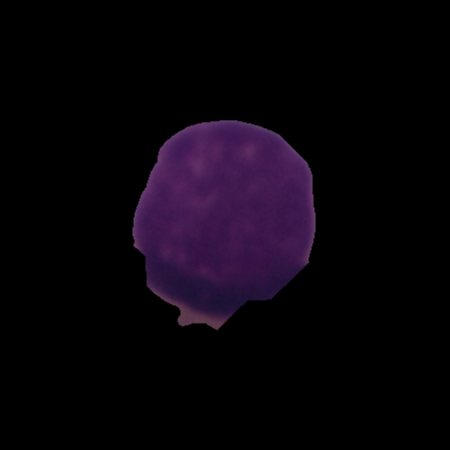
Label: cancer